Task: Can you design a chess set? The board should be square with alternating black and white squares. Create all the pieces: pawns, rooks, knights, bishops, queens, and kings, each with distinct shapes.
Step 3563:
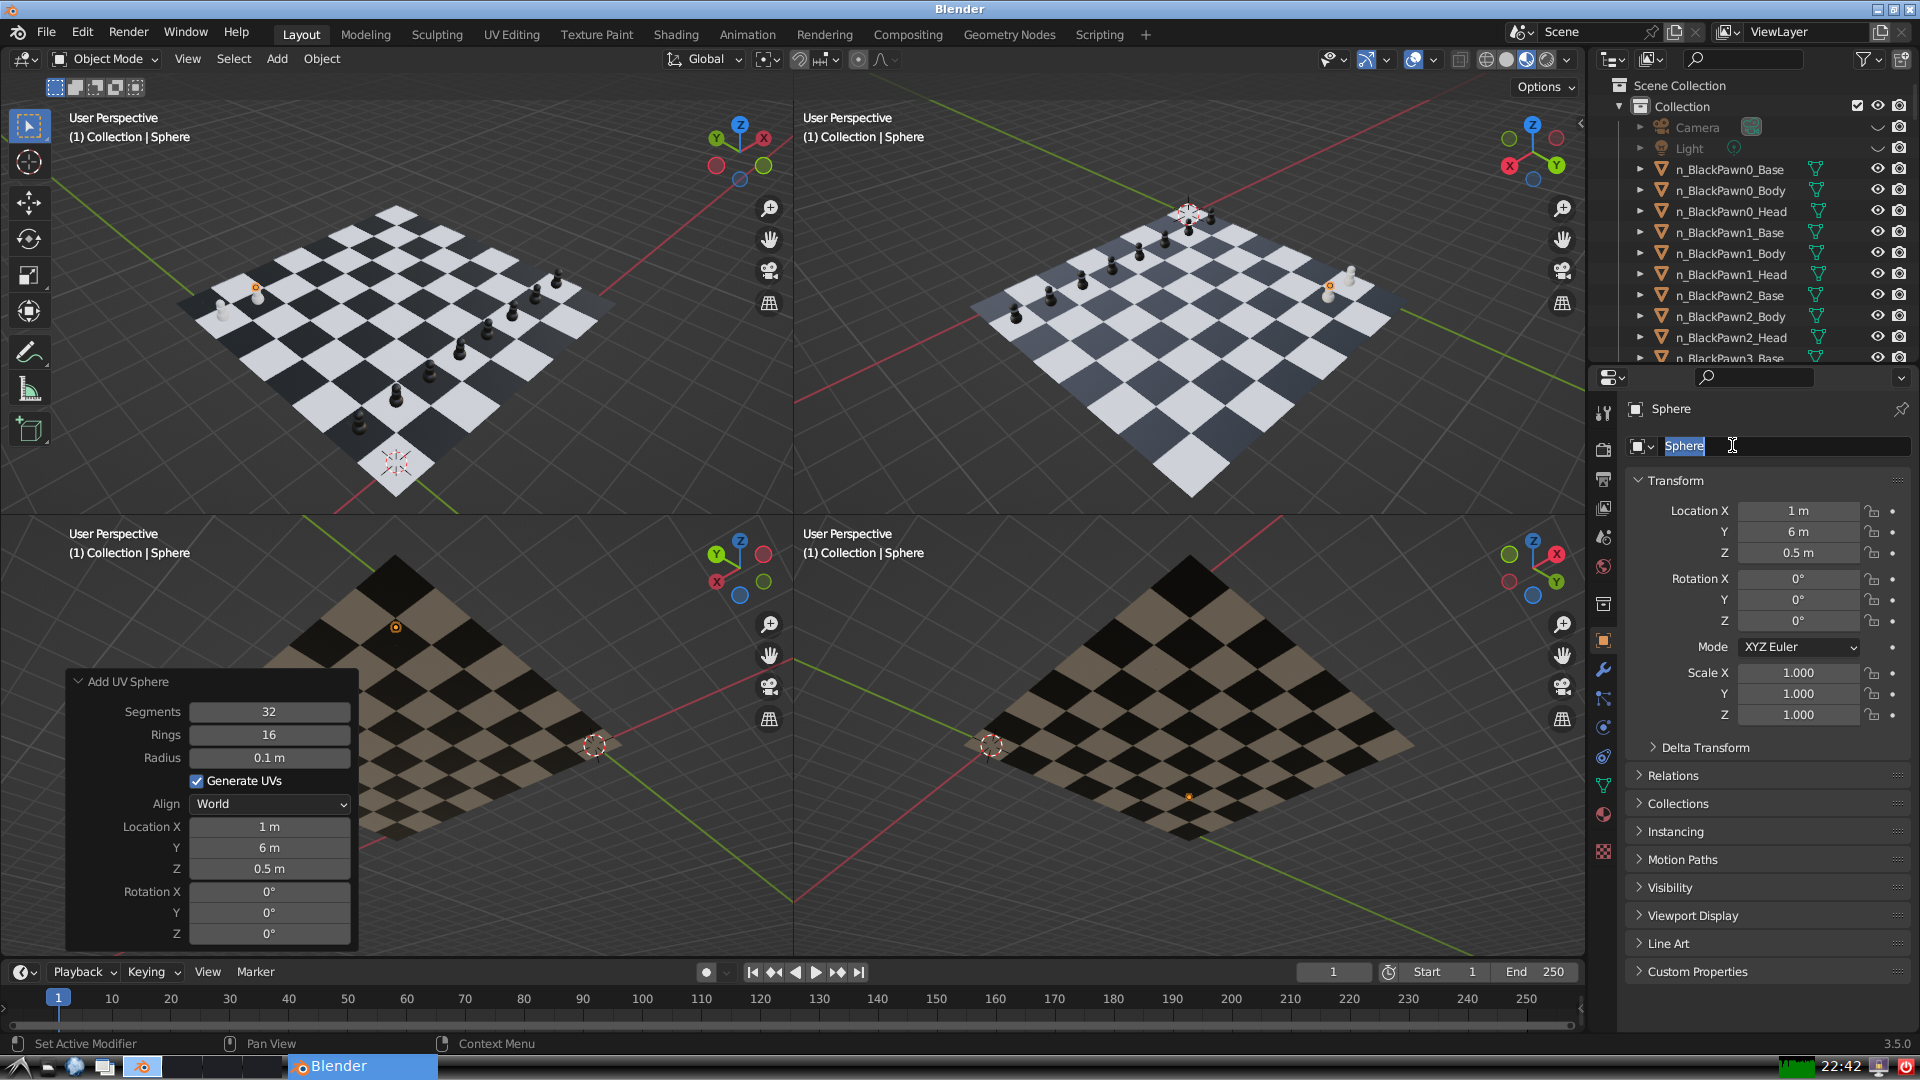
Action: input_text: n_WhitePawn1_Head